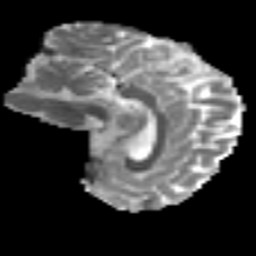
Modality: MD
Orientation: sagittal
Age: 23
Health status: ill
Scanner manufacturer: philips
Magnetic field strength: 3 T
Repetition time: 9 s
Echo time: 0.127 s